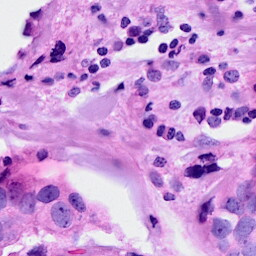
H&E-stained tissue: Breast